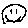
Label: smiley face